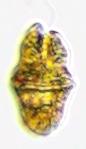
Label: Akashiwo